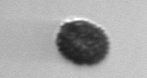
Label: Pseudochattonella_farcimen